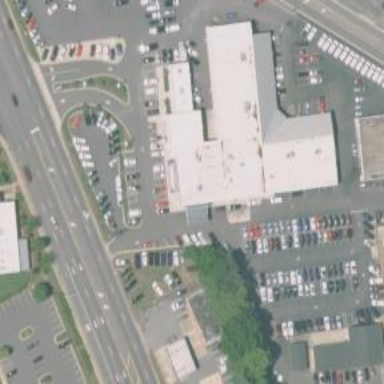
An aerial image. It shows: Building housing car shop.